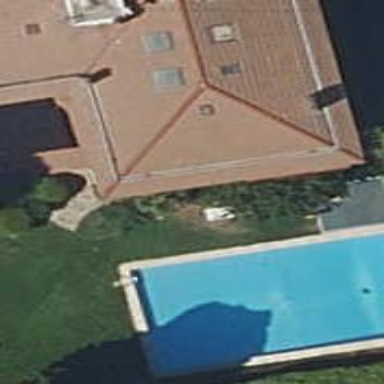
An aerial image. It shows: Swimming pool located in leisure land.